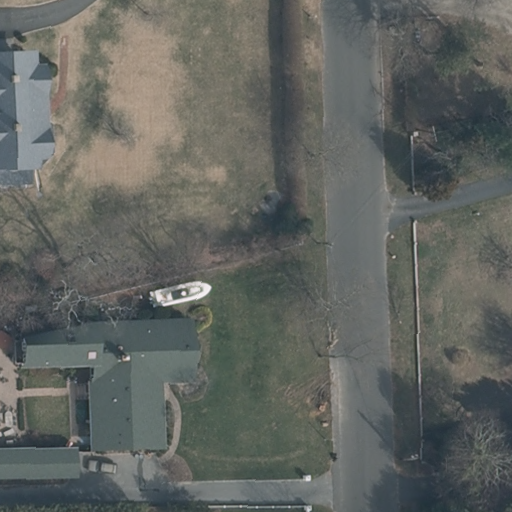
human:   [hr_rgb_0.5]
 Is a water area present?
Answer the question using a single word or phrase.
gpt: no

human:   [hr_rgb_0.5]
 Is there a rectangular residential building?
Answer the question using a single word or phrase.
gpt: no

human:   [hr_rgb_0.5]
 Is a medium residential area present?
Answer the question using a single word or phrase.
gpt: no

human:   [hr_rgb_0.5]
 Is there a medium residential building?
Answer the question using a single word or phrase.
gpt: yes

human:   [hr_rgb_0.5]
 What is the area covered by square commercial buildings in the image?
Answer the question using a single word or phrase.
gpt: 0m2

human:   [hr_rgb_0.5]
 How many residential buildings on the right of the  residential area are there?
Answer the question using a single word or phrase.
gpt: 2

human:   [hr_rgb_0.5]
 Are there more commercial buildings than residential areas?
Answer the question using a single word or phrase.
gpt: no

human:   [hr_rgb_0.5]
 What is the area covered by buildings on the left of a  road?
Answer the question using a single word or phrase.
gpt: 791m2

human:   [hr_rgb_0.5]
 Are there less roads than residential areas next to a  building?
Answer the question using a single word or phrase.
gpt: no

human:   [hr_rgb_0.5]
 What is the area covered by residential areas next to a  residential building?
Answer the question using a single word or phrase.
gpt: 10595m2

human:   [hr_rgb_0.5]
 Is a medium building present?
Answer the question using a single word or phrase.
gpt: yes

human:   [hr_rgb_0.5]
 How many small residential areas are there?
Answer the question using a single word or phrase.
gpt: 0

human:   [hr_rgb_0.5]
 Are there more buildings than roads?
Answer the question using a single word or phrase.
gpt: no

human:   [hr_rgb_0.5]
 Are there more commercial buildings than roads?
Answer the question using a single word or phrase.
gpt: no

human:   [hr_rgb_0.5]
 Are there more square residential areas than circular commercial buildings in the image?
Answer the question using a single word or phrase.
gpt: no

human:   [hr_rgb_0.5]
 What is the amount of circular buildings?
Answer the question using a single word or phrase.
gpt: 0

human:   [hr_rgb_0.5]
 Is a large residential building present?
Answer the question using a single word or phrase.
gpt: yes

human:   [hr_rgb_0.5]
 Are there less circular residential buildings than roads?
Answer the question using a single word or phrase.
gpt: yes

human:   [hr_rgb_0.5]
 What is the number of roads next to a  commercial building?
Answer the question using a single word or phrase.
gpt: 0

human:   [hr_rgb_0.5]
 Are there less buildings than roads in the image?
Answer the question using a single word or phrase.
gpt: yes

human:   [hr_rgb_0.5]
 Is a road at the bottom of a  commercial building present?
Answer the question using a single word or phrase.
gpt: no

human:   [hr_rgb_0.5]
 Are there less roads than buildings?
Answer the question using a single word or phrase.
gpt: no

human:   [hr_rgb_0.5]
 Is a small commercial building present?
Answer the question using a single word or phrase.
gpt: no

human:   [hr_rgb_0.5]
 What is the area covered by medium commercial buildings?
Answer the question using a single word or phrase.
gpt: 0m2

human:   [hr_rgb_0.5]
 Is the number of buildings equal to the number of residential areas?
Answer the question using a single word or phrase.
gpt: no

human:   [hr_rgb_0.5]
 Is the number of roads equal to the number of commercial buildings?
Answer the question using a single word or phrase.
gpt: no

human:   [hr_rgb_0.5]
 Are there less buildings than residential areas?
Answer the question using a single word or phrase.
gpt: no

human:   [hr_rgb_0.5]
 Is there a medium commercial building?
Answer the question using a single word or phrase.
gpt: no

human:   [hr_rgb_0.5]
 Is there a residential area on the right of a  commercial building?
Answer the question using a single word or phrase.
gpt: no

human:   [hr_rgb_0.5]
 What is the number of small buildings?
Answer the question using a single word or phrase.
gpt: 0

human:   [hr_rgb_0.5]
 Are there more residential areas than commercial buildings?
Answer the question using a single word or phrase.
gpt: yes

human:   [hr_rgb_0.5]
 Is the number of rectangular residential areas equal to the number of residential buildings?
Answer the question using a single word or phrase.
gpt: no

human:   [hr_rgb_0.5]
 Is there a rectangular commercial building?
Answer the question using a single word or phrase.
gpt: no

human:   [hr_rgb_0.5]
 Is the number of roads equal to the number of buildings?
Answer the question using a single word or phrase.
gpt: no

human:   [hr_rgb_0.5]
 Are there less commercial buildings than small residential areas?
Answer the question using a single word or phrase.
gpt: no

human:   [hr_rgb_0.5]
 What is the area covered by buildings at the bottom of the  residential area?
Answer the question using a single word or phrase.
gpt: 0m2